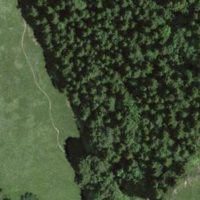
EUNIS habitat code: 43
Species observed at this site:
Campanula glomerata